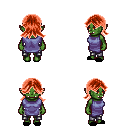
a pixel art fantasy rpg character, female body template, orc, green skin, chain tabard jacket, metal pants, red loose hair, black slippers, four views (front, back, left, right), 2x2 character sprite sheet, small pixel art, hard edges, no anti-aliasing